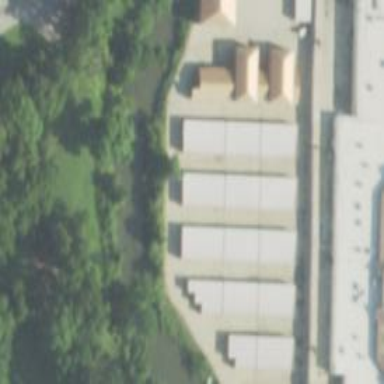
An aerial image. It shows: Industrial area designated for storage.